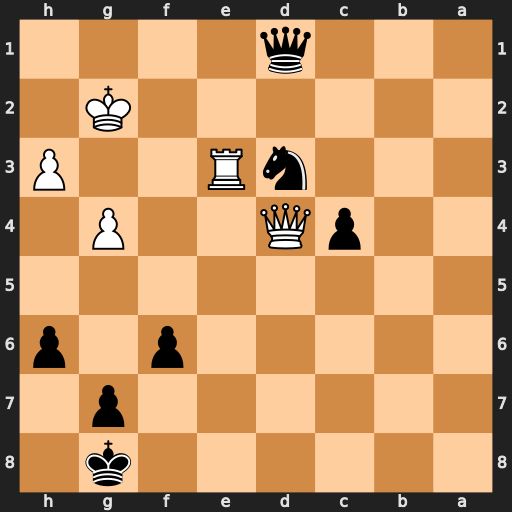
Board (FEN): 6k1/6p1/5p1p/8/2pQ2P1/3nR2P/6K1/3q4
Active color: b
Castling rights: -
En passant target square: -
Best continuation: Ne1+ Rxe1 Qxd4